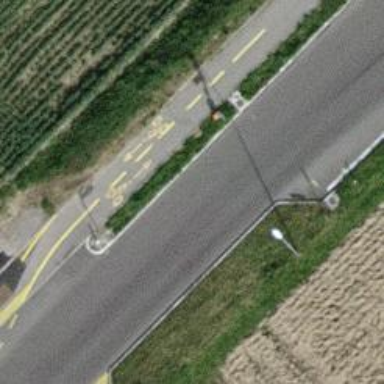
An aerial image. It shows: Traffic calming feature called choker.